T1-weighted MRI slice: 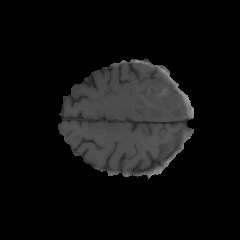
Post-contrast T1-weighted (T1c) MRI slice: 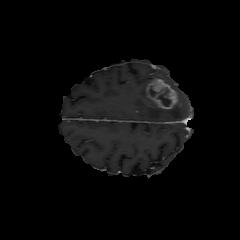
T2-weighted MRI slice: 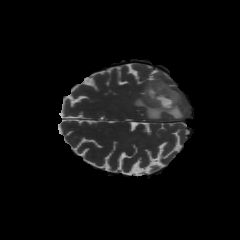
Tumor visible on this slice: yes